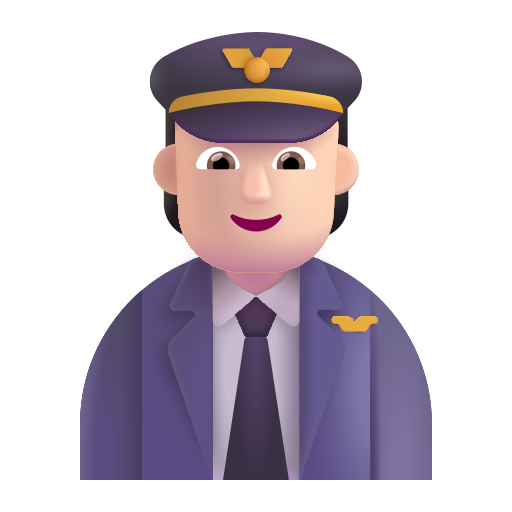
pilot color light